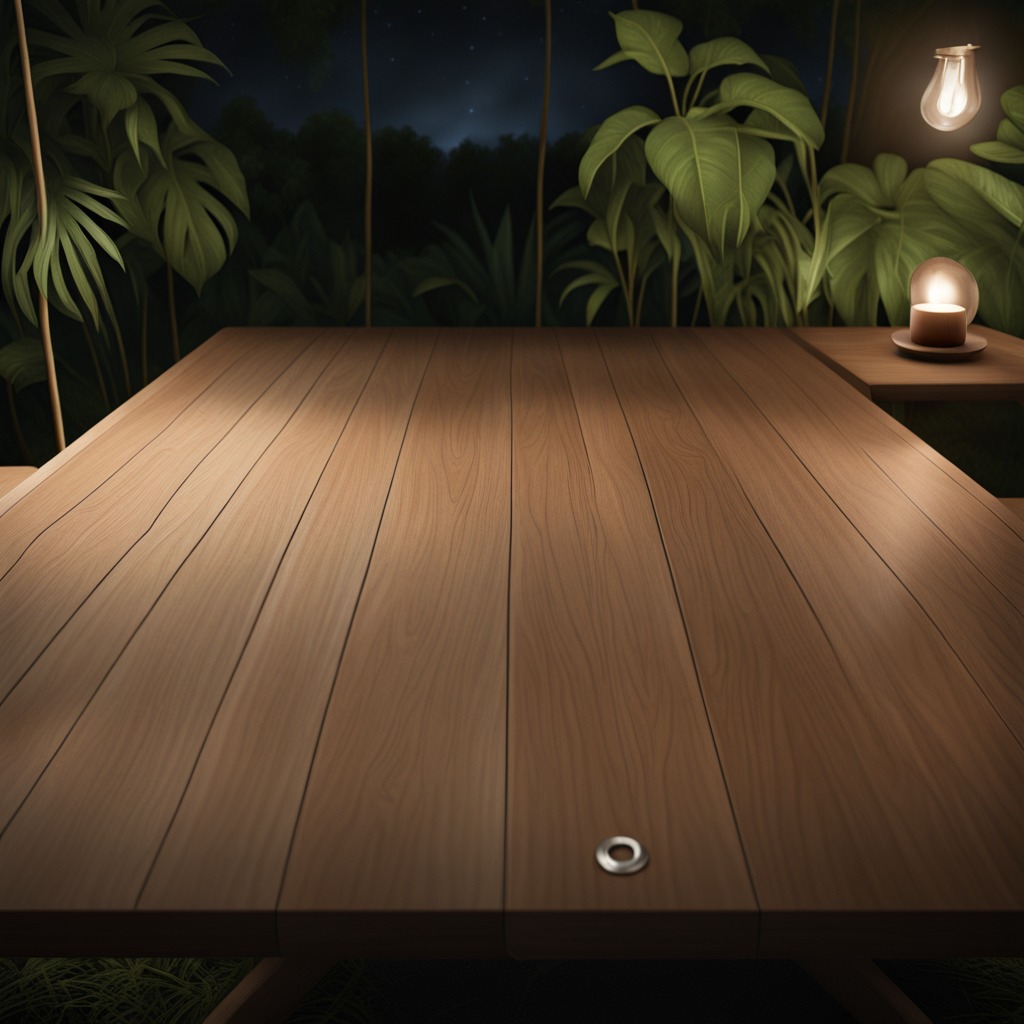
A flat metal washer lying on the wooden table.